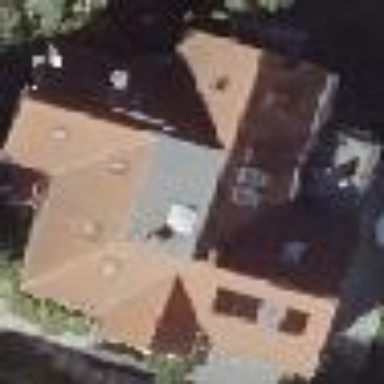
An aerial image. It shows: House with hipped roof.